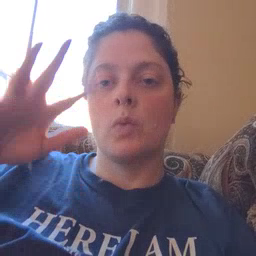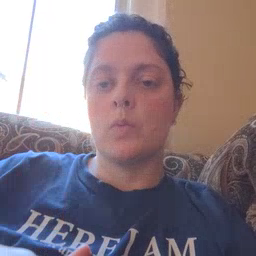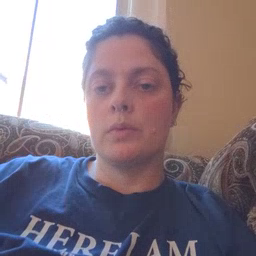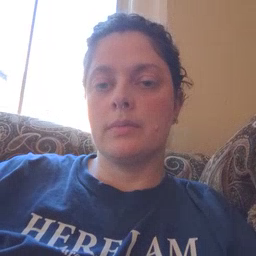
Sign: snow